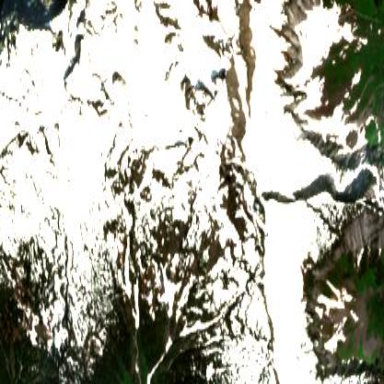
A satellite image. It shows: Majestic glacier in the distance.